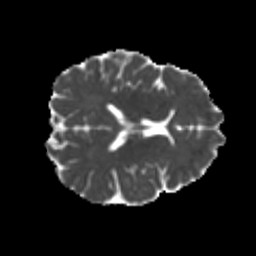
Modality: MD
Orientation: axial
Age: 22
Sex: female
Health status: healthy
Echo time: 0.074 s